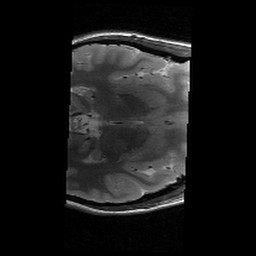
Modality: T2w
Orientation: axial
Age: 18
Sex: female
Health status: healthy
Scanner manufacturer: siemens
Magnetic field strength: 3 T
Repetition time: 6 s
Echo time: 0.064 s